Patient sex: M
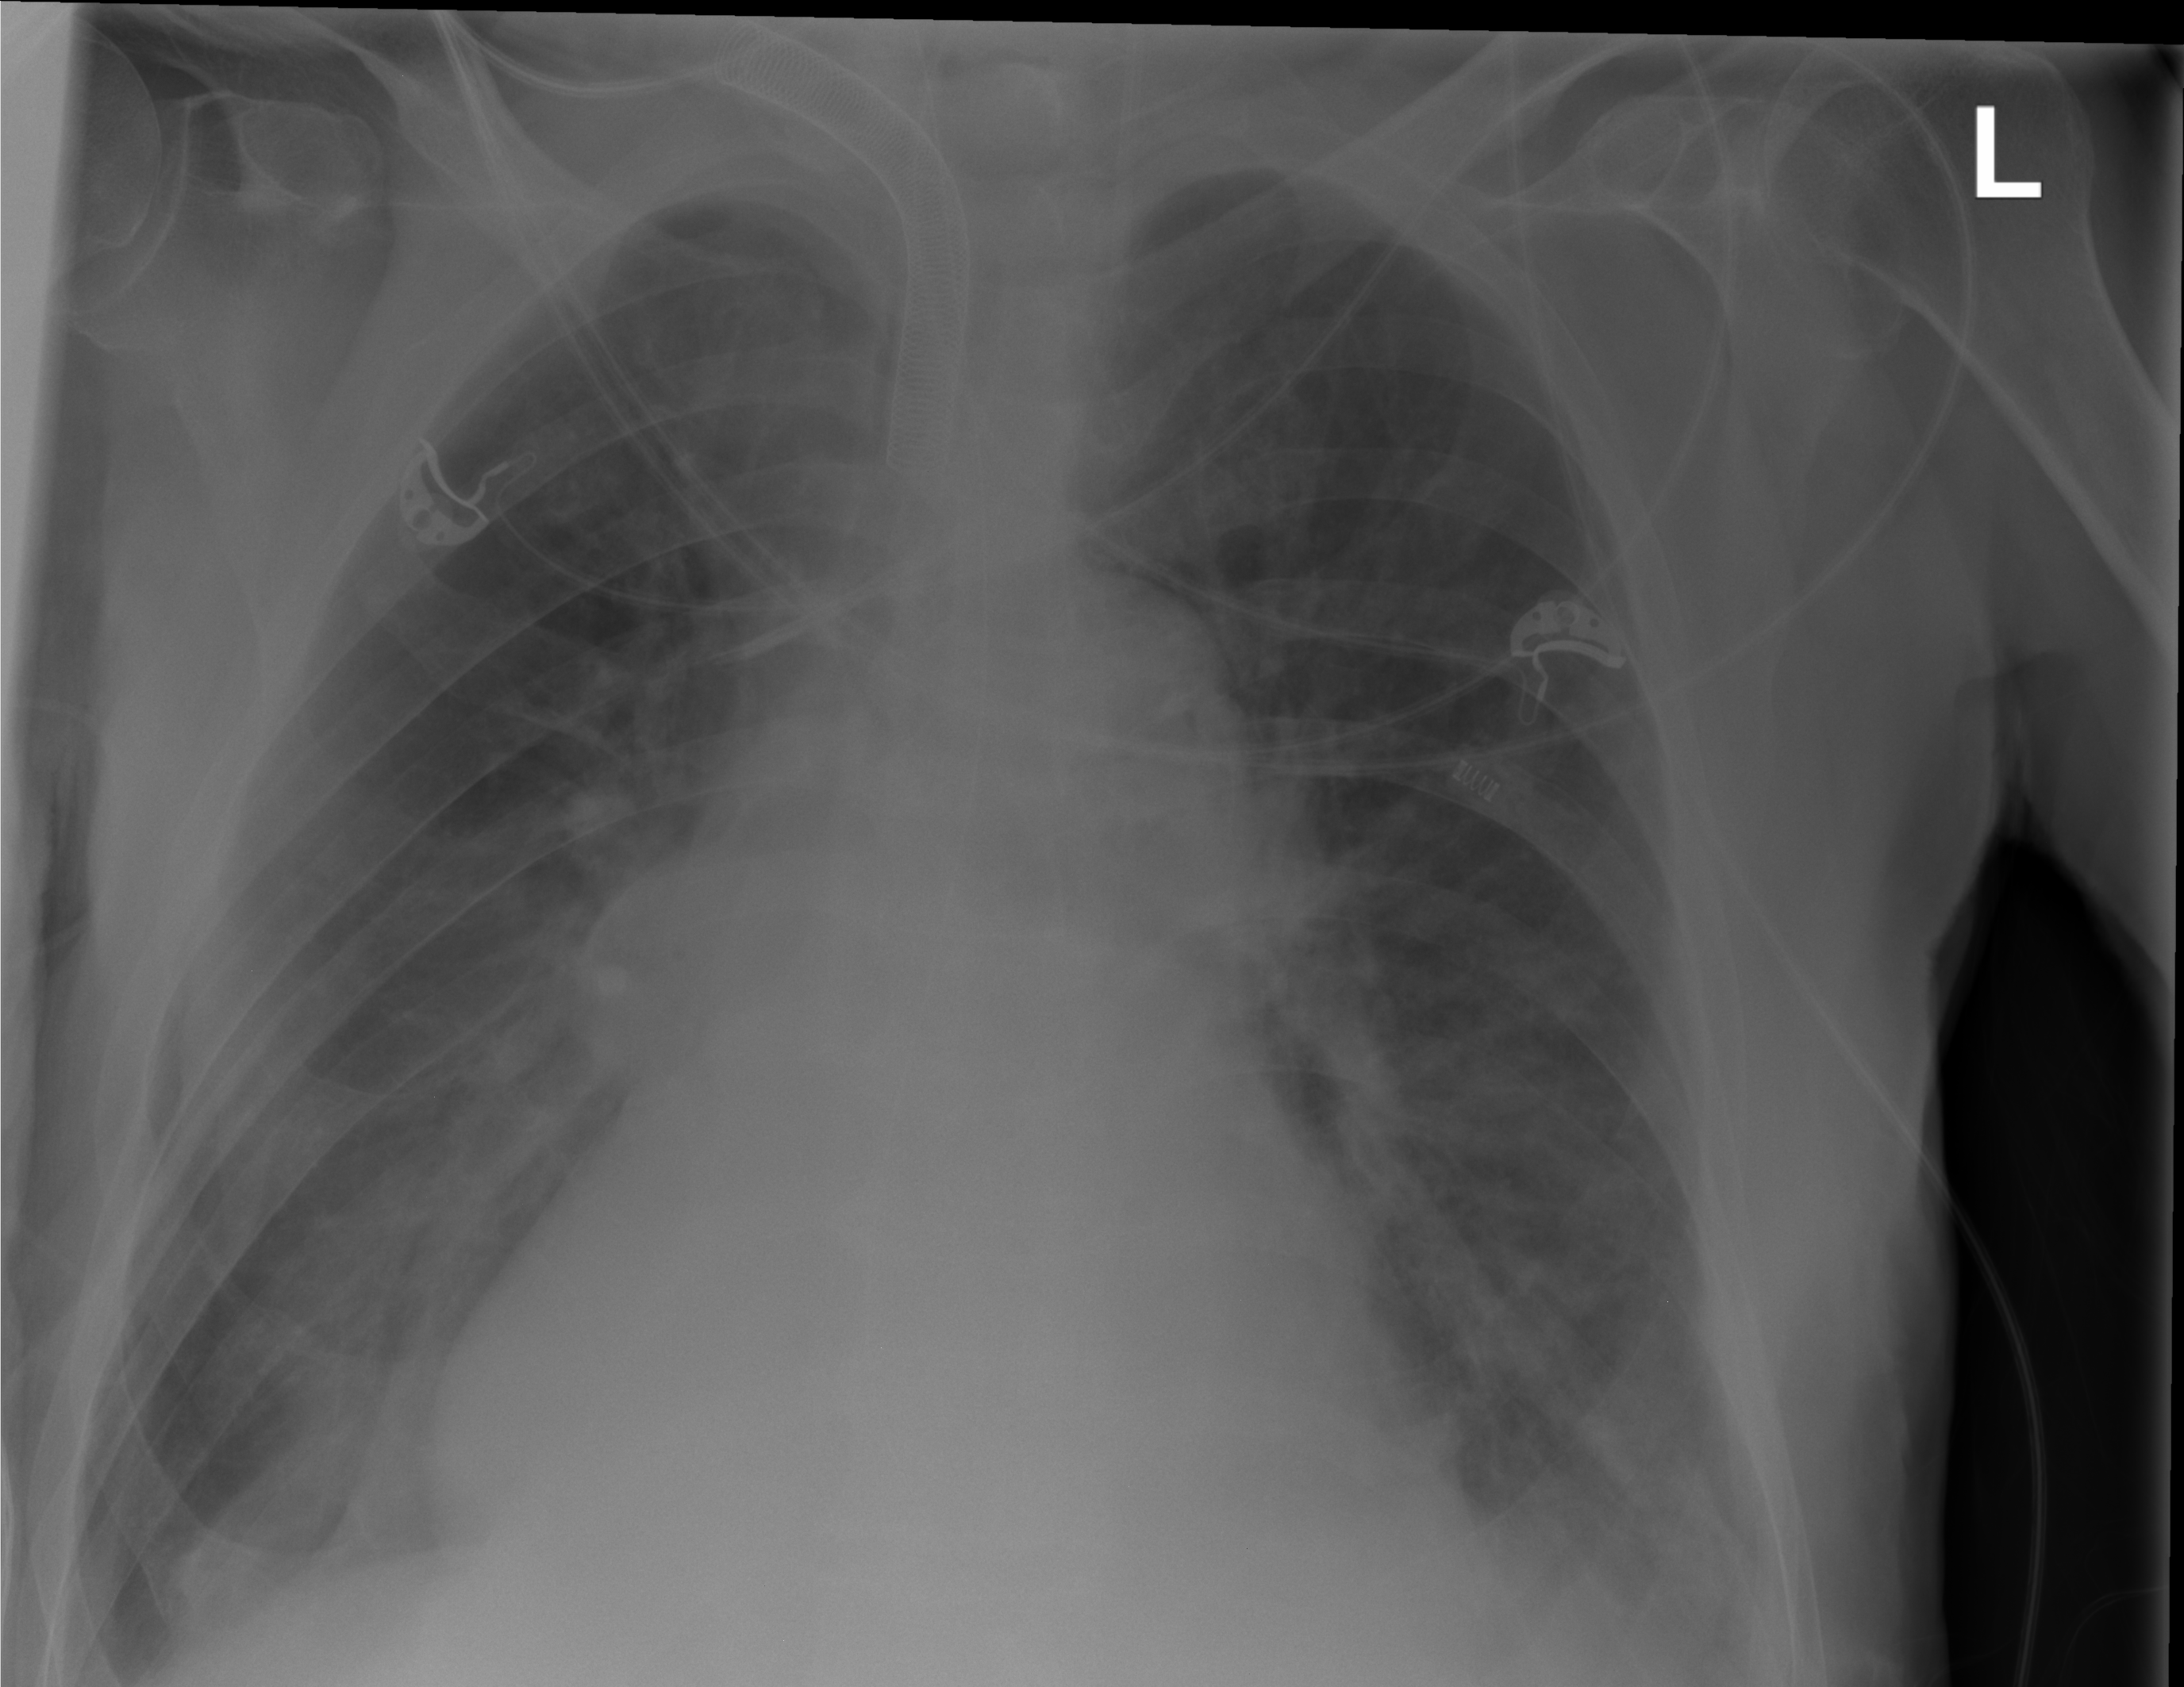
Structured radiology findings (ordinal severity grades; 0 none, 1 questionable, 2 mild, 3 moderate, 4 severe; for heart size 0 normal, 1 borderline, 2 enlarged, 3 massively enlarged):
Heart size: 2
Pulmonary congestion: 2
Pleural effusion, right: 2
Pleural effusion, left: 2
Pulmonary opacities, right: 2
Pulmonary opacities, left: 2
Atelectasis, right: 2
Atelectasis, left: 2